Question: I have developed a mobile app (in asp.net) and I am using a WinForms application with the WebBrowser control to demo it.
I my main page I am using a script to hide the address bar:
'''
<script type="text/javascript">
window.addEventListener("load", function () {
// Set a timeout...
setTimeout(function () {
// Hide the address bar!
window.scrollTo(0, 1);
}, 0);
});
</script>
'''
This has worked ok an several machines but this morning on a new machine I encountered an popup when the page loads:

The machine in question has IE9 installed and I have the 'Disable Script Debugging' setting Checked.
What is the best way to tackle this issue. Can I add some condition in the JS to not execute when running in IE?
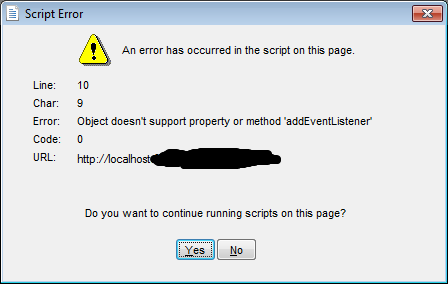
Answer: I know that this problem is from 2012 but there is an answer for it.
At the top of the '<head>' document where script is added you need to write
'''
<meta http-equiv="X-UA-Compatible" content="IE=edge">
'''
WinForms WebBrowser control is using Internet Explorer but you need to force the latest version there. For eg. if you are using jQuery 2+ it requires IE 9+ so you need to use at least version 9 or later.